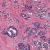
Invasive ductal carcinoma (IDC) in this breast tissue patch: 1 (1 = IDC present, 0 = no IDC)